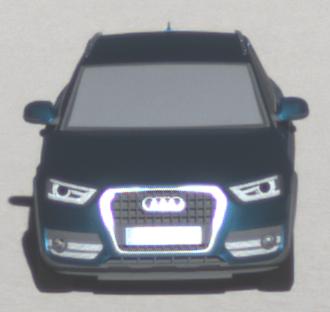
Make: Audi
Model: Q3 1.4 TFSI
Detailed model: Q3 (8U)
Model produced from: 2013/07
Model produced until: 2014/10
Doors: 5
Color: blue
Road condition: dry road
Daytime: morning or afternoon
Contrast: high contrast